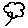
Label: tree